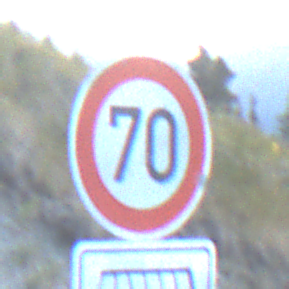
Verkehrszeichen: Geschwindigkeit70
Zusatzzeichen unten: HinweisDurchSinnbild13
Umgebung: Outdoor, RoadRail
Tageszeit: SunriseSunset
Wetter: Clear
Licht: Natural
Jahreszeit: NotSpecified
Kontrast: LowContrast